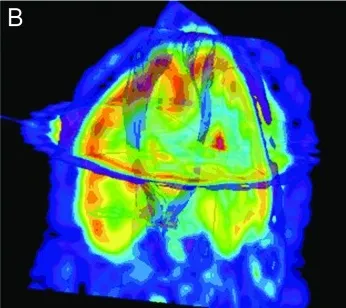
BrainLAB planning software was used to reconstruct the corticospinal tracts (CST) and reveal the three-dimensional (3D) anatomical association between the CST and the brain lesions, according to the 18F-fluorodeoxyglucose-positron emission tomography (PET) and contrast-enhanced magnetic resonance imaging (MRI) fusion images. (B) PET-DTI fusion image revealing the 3D association between the lesion and the CST.
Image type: radiology (mri)